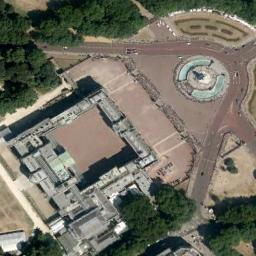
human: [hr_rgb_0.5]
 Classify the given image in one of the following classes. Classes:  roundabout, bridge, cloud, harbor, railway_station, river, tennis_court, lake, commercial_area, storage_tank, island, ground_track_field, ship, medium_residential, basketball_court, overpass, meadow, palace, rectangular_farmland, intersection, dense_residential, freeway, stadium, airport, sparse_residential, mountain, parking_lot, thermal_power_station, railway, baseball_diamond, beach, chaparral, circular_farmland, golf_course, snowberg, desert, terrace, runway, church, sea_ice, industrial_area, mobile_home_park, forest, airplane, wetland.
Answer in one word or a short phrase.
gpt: palace